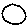
Label: circle